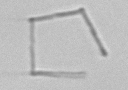
Label: Nanoneis